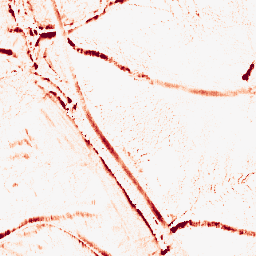
Category: morphological
Decomposition family: morphological_ellipse
Decomposition parameters: operation: opening
width: 10
height: 5
Upsampling method: sinc_hamming
Upsampling parameters: scale: 8
kernel_size: 16
Upsampling scale: 8